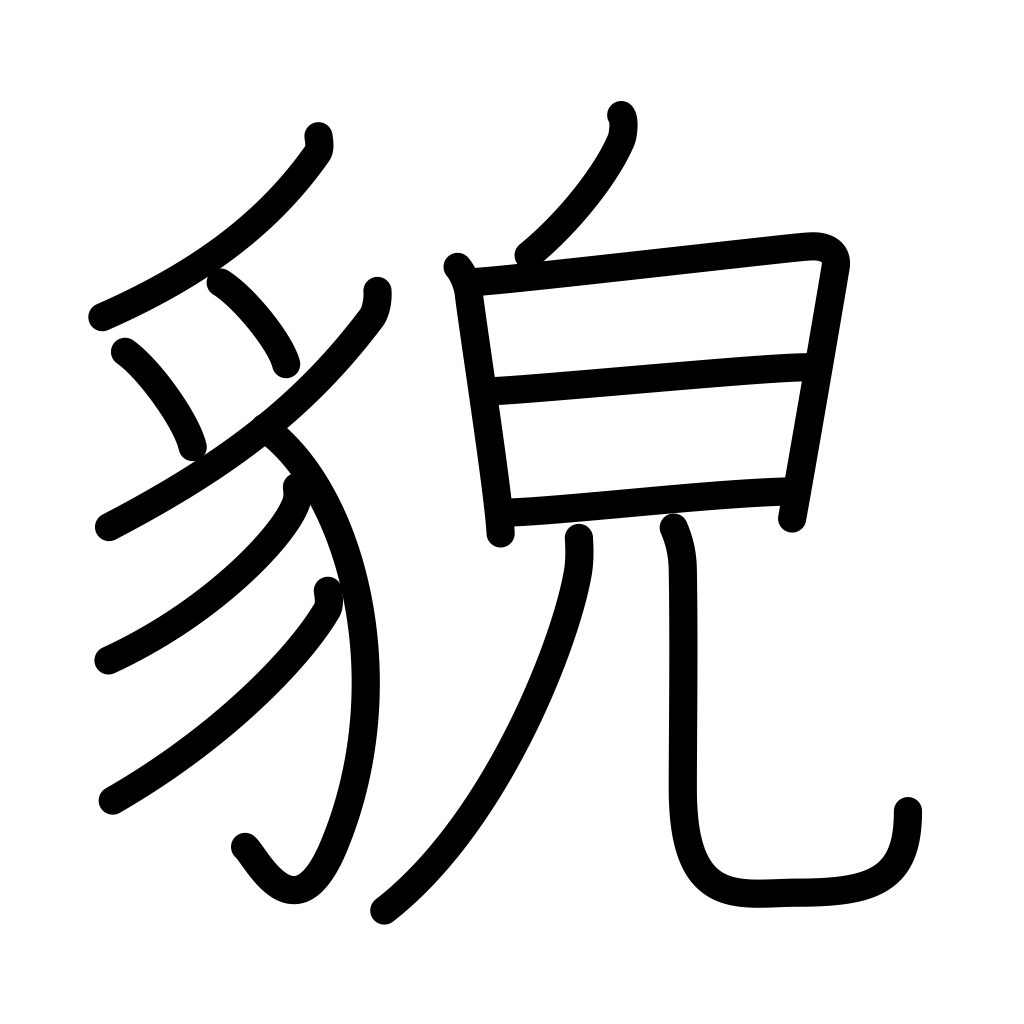
Meaning: form, appearance, countenance